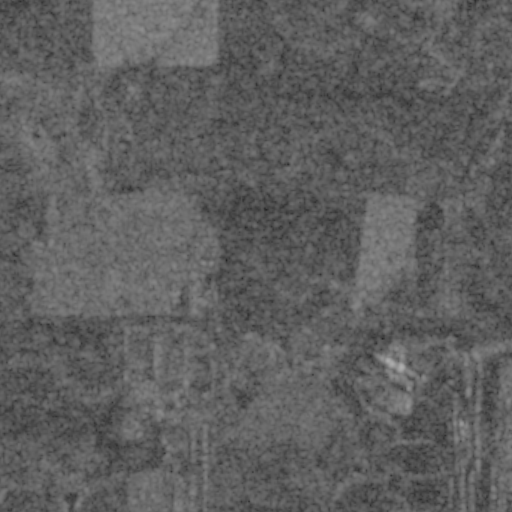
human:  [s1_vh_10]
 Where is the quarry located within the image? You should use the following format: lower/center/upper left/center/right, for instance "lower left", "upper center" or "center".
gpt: The quarry is located in the upper right of the image.
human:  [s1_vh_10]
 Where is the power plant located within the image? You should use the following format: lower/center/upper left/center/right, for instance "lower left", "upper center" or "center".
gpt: There is no power plant in the image.

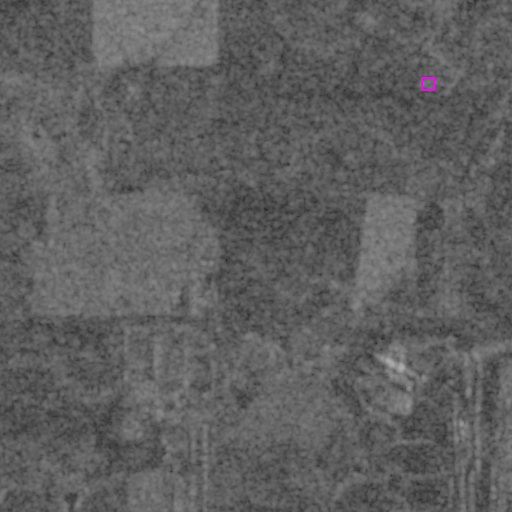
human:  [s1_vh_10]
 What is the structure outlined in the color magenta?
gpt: The structure outlined in magenta is a quarry.
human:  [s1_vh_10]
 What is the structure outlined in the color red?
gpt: There is no red outline.